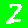
Digit: 2